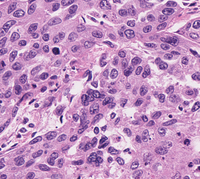
Tumor epithelial tissue: yes
Tumor-associated stroma tissue: no
Normal tissue: no